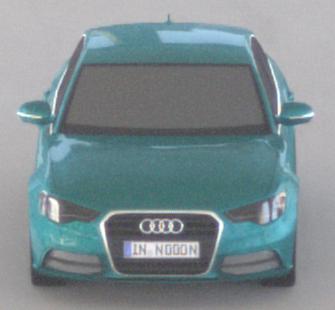
Make: Audi
Model: A6 2.0 TFSI
Detailed model: A6 (C7) Limousine
Model produced from: 2011/10
Model produced until: 2014/09
Doors: 4
Color: blue
Road condition: dry road
Daytime: morning or afternoon
Contrast: low contrast